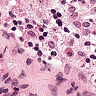
Metastatic tissue present: no